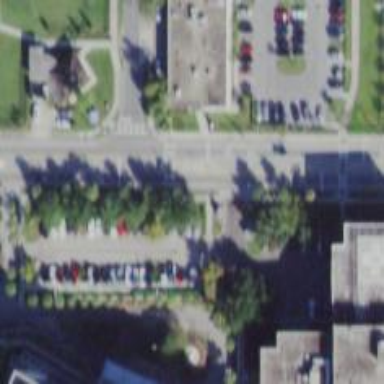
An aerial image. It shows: Crossing on asphalt footway with traffic island.